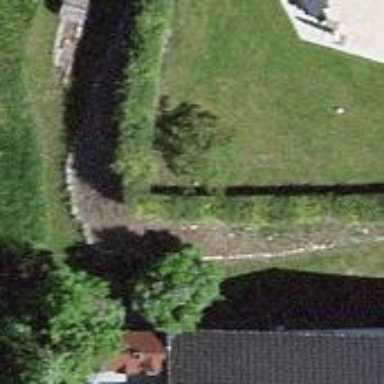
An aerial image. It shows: Hedge acting as barrier.